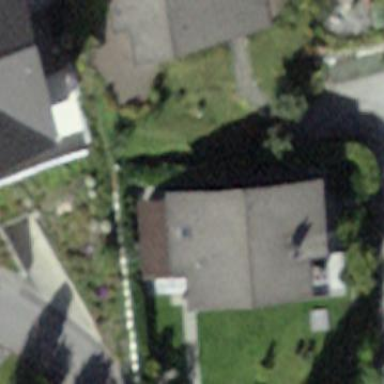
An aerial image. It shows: Residential building.